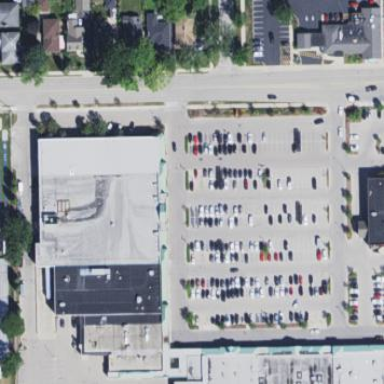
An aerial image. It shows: Retail area.